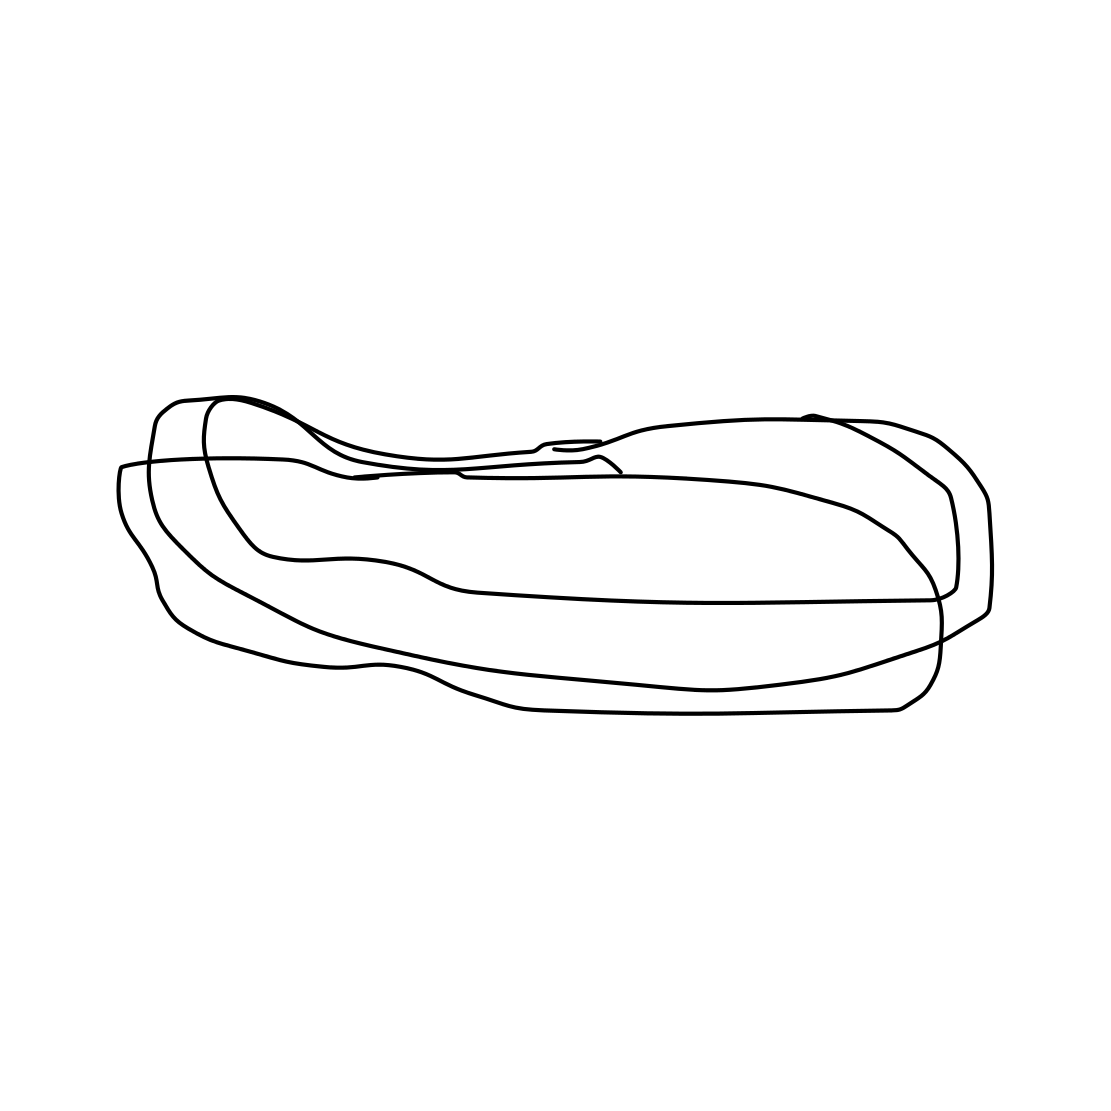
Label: hot-dog